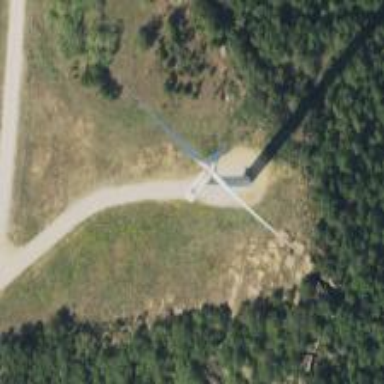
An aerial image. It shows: Wind generator powered by horizontal axis wind turbine.